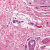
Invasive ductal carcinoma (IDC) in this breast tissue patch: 0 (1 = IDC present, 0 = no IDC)